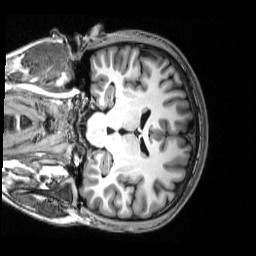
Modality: T1w
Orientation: coronal
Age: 24
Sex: male
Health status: healthy
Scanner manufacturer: siemens
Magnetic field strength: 3 T
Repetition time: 2.53 s
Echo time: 0.00339 s